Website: home-depot
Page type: address-validator
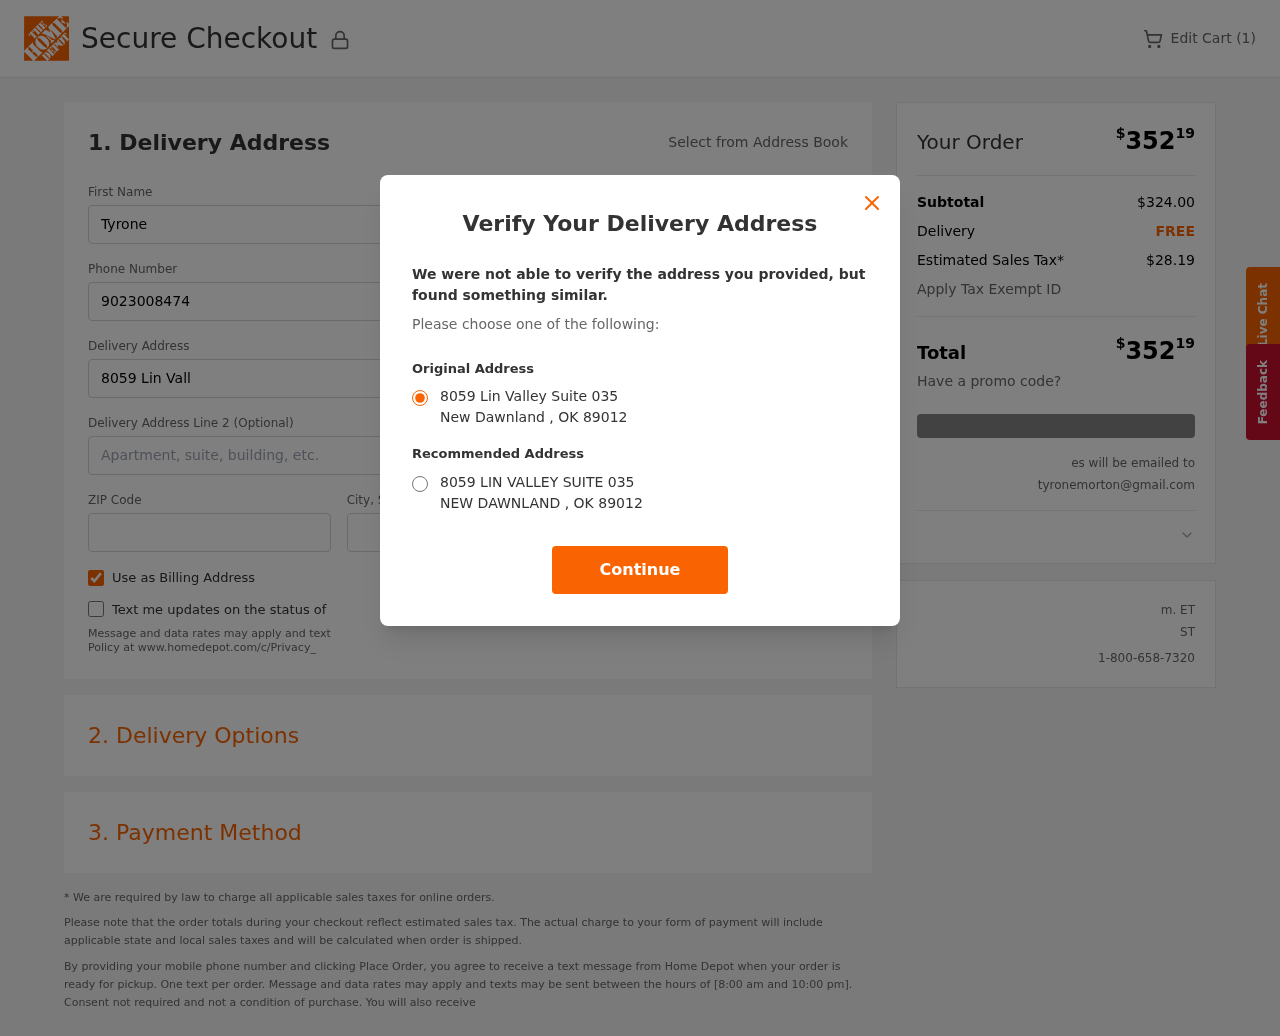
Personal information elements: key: PII_CITY
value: New Dawnland
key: PII_EMAIL
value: tyronemorton@gmail.com
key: PII_POSTCODE
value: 89012
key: PII_STATE_ABBR
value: OK
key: PII_STREET
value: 8059 Lin Valley Suite 035
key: PII_FIRSTNAME
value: Tyrone
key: PII_LASTNAME
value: Morton
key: PII_PHONE
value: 9023008474
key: PII_STREET2
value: Apt. 028
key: PII_CITY_STATE
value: New Dawnland, OK
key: PII_STREET_ALT
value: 8059 LIN VALLEY SUITE 035
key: PII_CITY_ALT
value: NEW DAWNLAND
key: PII_STATE_ABBR2
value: OK
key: PII_POSTCODE_FULL
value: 89012
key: PII_POSTCODE_NUMERIC
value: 89012
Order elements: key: ORDER_NUM_ITEMS
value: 1
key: ORDER_TOTAL
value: $35219
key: ORDER_SUBTOTAL
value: $324.00
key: ORDER_SHIPPING_COST
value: FREE
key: ORDER_TAX
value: $28.19